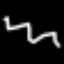
Label: squiggle